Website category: jobs
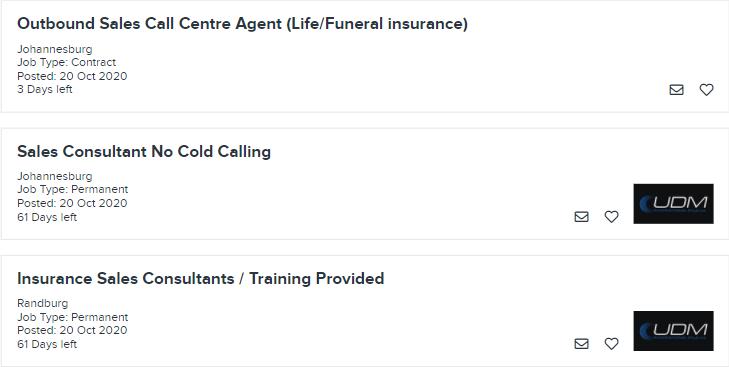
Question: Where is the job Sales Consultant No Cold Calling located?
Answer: Johannesburg

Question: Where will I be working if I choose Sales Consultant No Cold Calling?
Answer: Johannesburg

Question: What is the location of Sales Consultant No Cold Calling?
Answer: Johannesburg

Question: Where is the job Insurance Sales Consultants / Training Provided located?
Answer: Randburg

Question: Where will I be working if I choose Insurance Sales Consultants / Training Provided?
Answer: Randburg

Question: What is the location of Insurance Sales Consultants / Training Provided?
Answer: Randburg

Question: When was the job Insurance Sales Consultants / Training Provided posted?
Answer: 20 Oct 2020

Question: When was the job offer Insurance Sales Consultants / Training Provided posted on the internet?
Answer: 20 Oct 2020

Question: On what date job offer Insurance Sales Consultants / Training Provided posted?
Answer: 20 Oct 2020

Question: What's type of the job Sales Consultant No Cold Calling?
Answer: Job Type: Permanent

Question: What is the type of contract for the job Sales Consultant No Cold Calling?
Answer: Job Type: Permanent

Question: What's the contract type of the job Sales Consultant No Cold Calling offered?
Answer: Job Type: Permanent

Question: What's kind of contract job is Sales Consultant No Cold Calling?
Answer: Job Type: Permanent

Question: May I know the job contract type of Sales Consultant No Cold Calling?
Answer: Job Type: Permanent

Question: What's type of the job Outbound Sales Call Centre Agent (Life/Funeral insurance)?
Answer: Job Type: Contract

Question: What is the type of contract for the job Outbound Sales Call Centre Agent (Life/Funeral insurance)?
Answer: Job Type: Contract

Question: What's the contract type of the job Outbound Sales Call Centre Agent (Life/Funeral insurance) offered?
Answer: Job Type: Contract

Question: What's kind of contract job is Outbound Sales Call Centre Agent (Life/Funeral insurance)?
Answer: Job Type: Contract

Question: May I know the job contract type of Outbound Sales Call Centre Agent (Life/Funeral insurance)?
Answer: Job Type: Contract

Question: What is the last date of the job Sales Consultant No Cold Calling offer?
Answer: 61 Days left

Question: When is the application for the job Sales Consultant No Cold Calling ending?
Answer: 61 Days left

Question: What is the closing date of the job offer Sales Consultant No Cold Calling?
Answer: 61 Days left

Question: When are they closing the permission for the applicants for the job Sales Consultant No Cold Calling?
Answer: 61 Days left

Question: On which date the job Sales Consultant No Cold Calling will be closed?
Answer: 61 Days left

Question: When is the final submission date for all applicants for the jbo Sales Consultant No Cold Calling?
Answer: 61 Days left

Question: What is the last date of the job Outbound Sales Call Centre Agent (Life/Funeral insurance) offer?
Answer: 3 Days left

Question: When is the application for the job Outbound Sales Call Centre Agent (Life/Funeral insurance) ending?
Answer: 3 Days left

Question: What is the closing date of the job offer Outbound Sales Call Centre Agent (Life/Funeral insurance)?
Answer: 3 Days left

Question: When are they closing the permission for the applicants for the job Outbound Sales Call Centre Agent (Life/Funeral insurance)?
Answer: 3 Days left

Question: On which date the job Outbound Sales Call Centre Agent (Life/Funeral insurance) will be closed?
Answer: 3 Days left

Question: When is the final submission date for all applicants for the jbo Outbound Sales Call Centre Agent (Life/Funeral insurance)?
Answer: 3 Days left

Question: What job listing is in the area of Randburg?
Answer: Insurance Sales Consultants / Training Provided

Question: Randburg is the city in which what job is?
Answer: Insurance Sales Consultants / Training Provided

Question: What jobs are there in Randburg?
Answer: Insurance Sales Consultants / Training Provided

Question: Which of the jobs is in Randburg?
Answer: Insurance Sales Consultants / Training Provided

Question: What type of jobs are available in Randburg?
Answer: Insurance Sales Consultants / Training Provided

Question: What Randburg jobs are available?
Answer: Insurance Sales Consultants / Training Provided